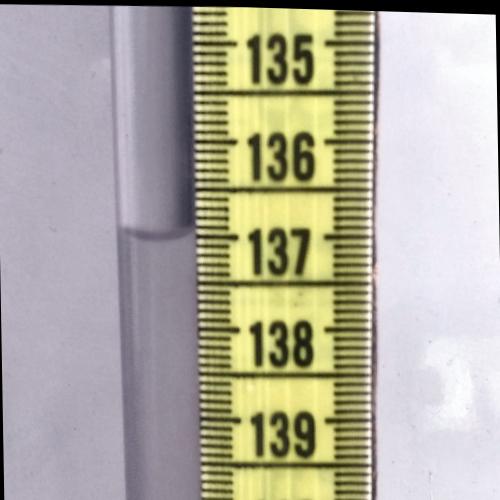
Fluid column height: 137.0 cm